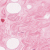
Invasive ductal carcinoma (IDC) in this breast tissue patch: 0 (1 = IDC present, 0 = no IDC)